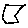
Label: hexagon